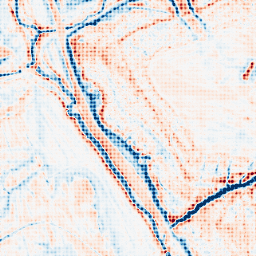
Category: edge_preserving
Decomposition family: guided
Decomposition parameters: radius: 4
eps: 0.01
Upsampling method: sinc_blackman
Upsampling parameters: scale: 8
kernel_size: 8
Upsampling scale: 8